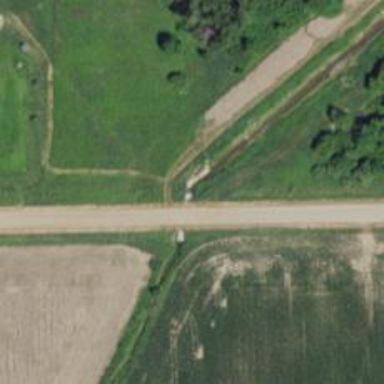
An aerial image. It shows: Culvert tunnel.